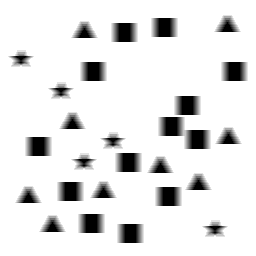
Squares: 13
Triangles: 9
Stars: 5
Total shapes: 27